Question: Calculate the area of the circumscribed rectangle of each polygon according to its color, and then find the sum of the areas of these circumscribed rectangle. The final result only retains the sum of the areas and retains the integer.
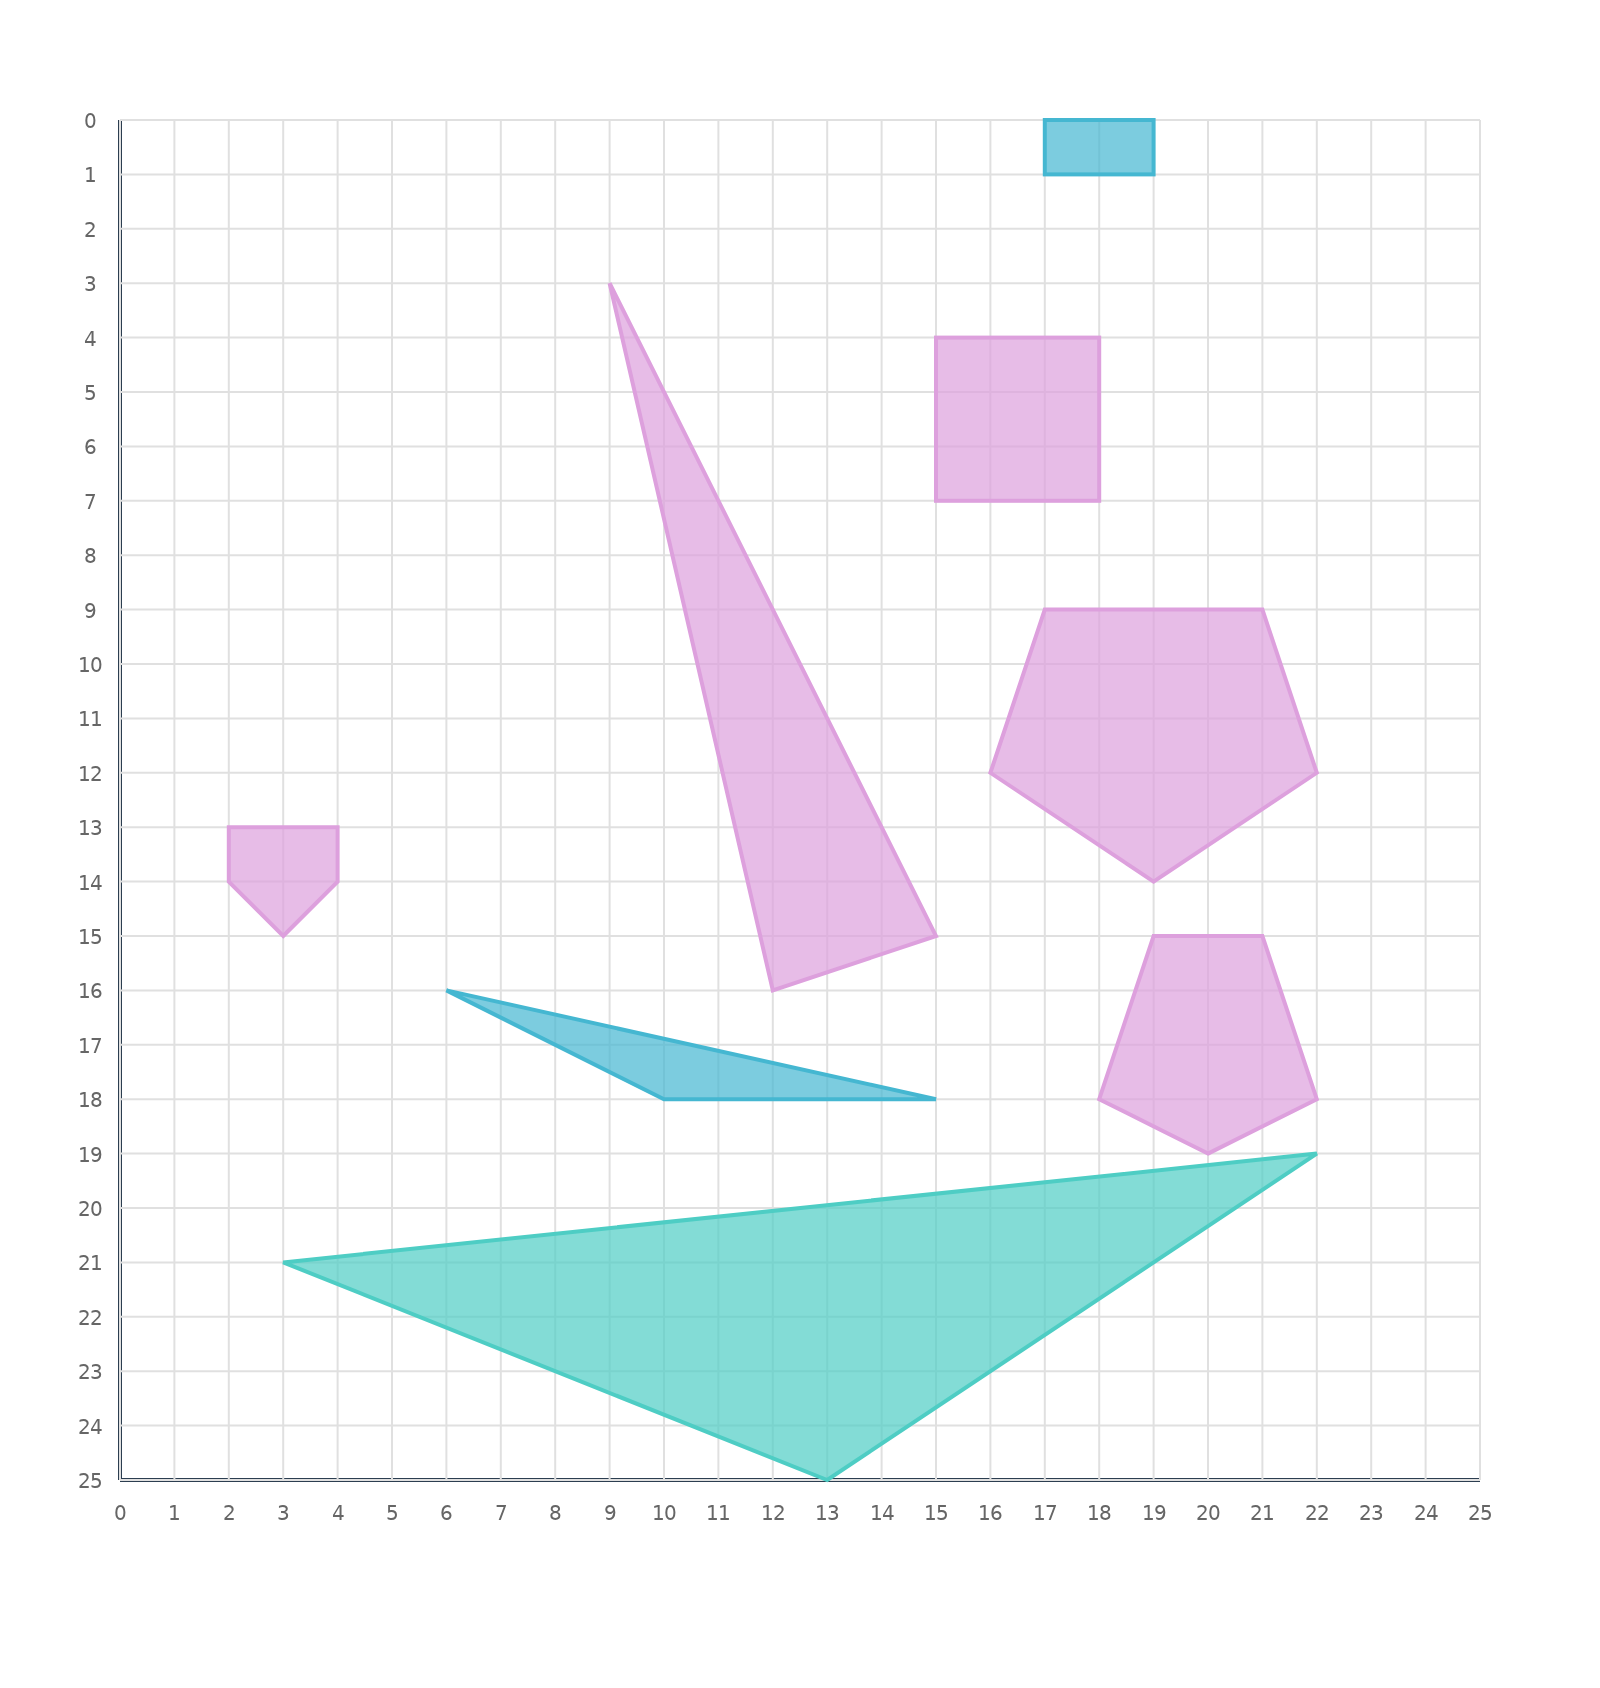
Answer: 668